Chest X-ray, PA view. Patient: 56 years old, sex F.
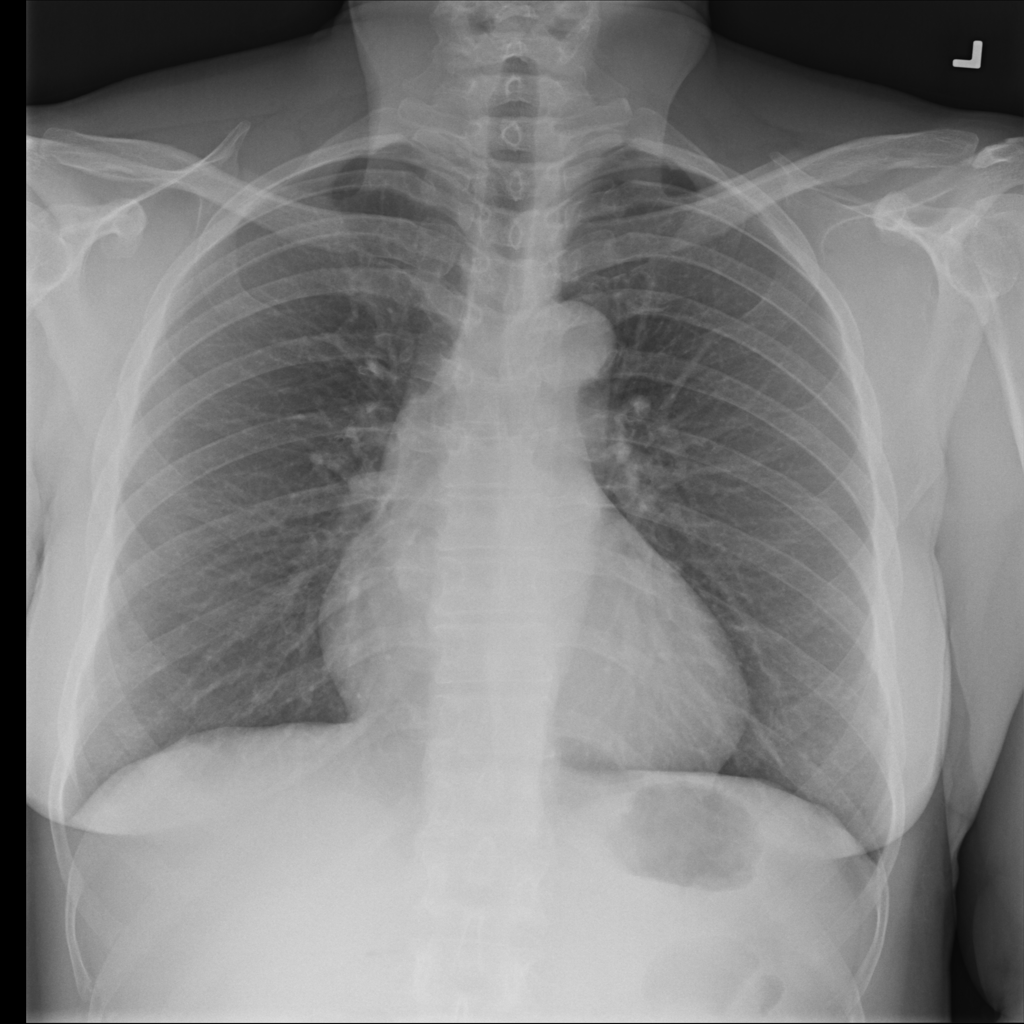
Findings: Cardiomegaly